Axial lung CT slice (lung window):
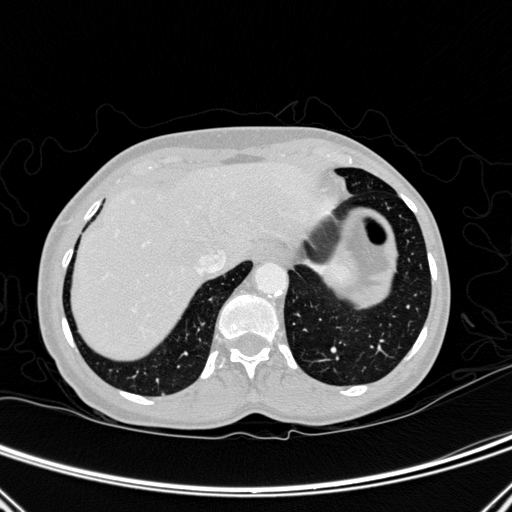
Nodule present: no